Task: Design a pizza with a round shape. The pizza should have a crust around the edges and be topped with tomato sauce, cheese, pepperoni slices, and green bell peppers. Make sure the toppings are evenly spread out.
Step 60:
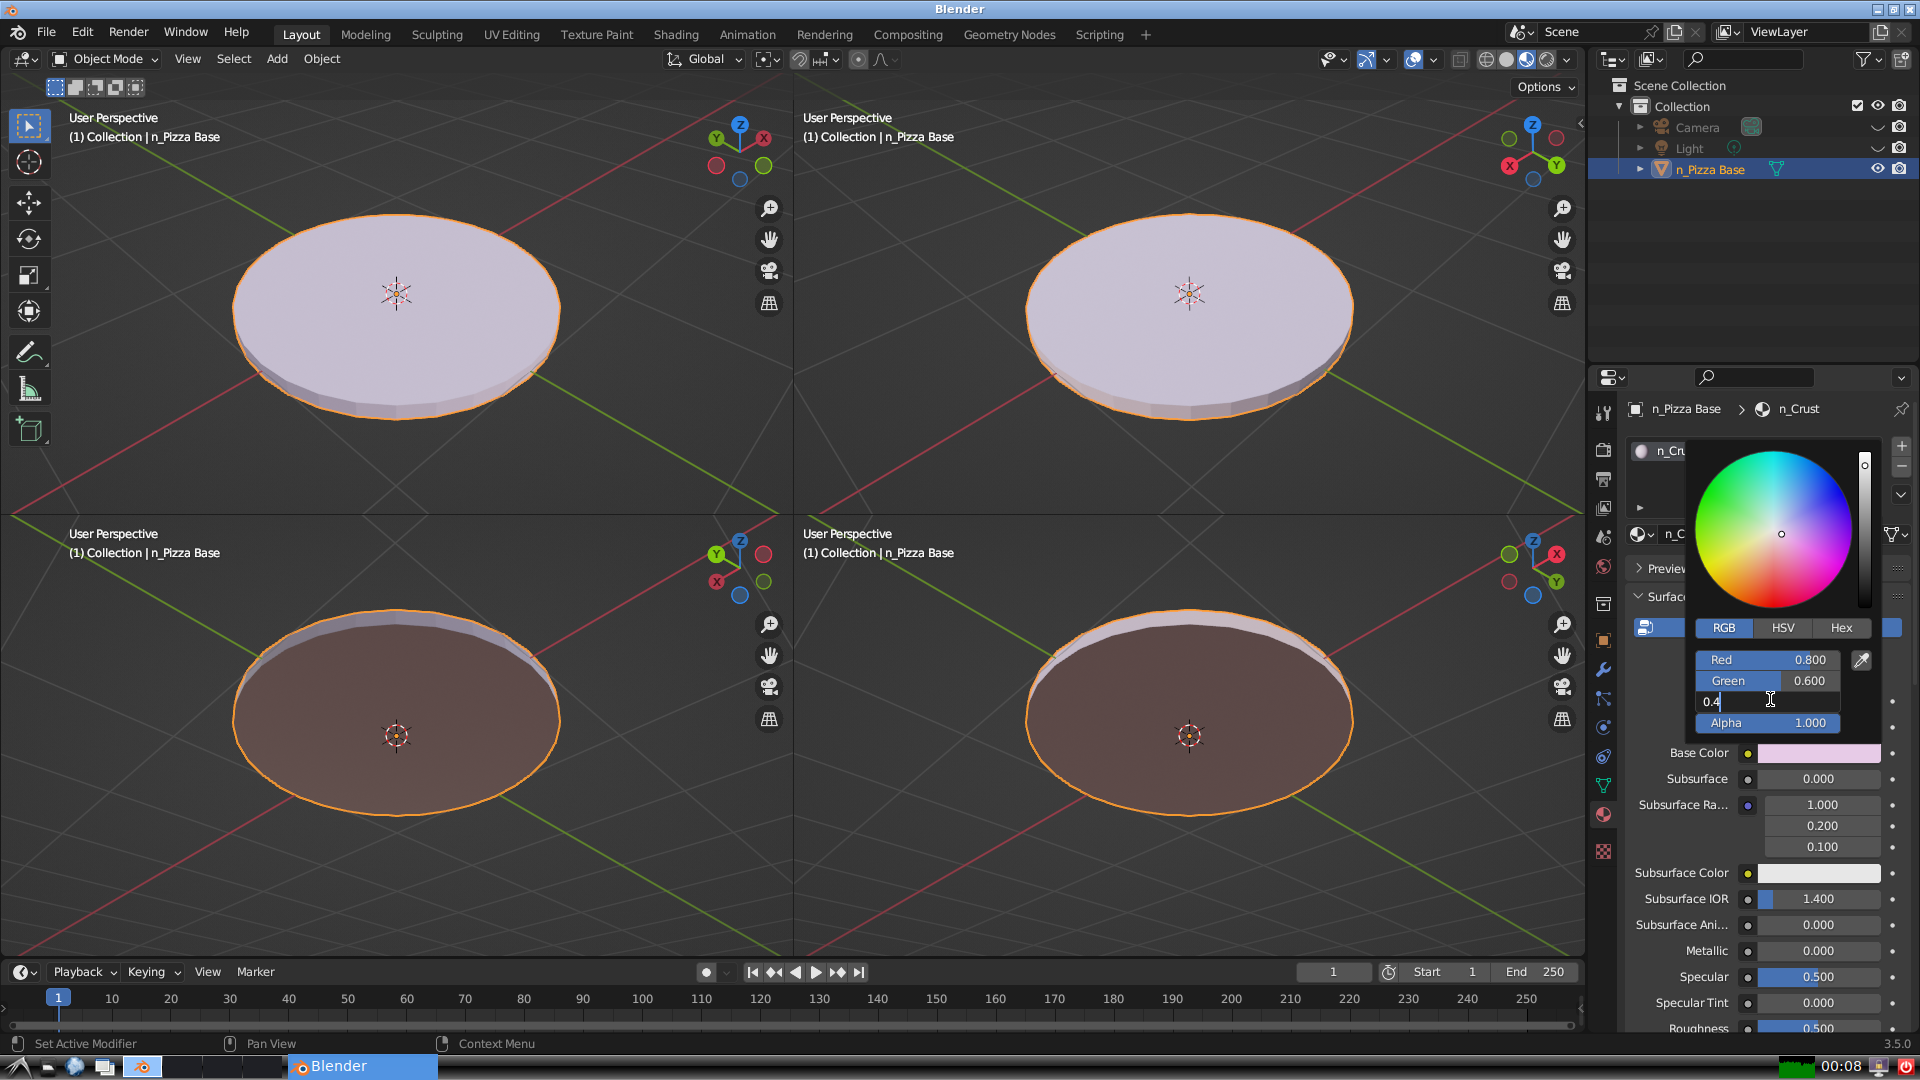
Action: {"key_press": ['Return']}